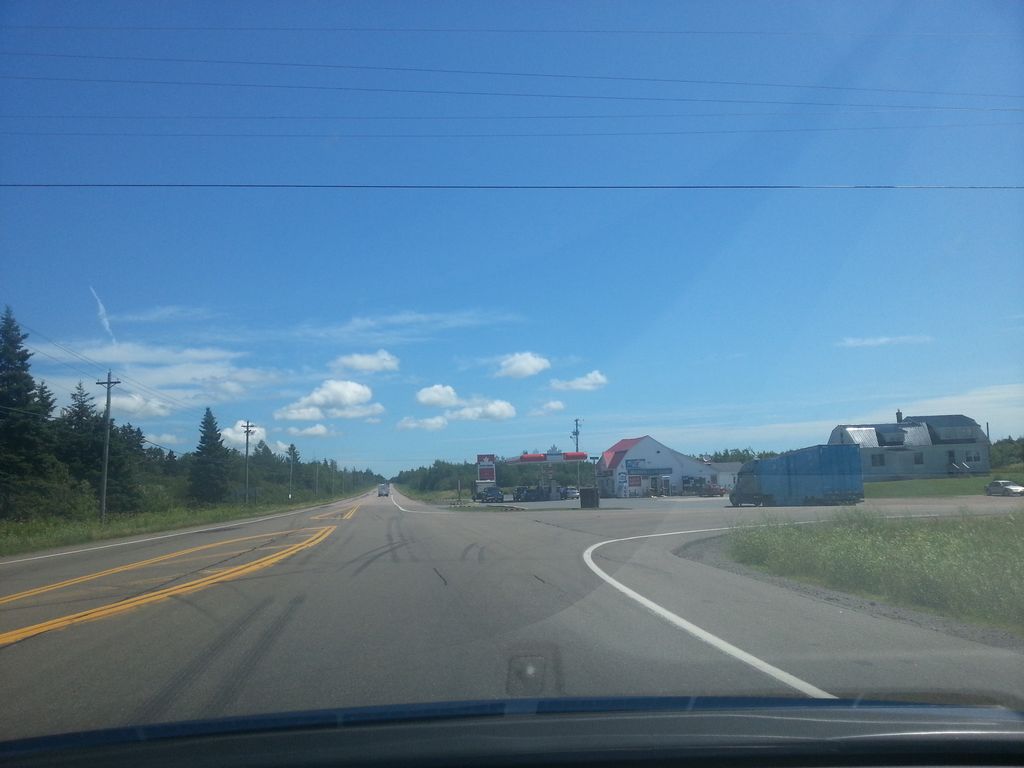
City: charlottetown